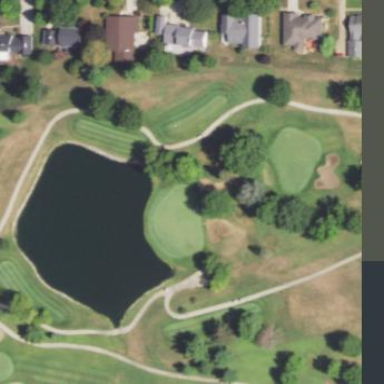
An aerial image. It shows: Rough area on grassy golf course.